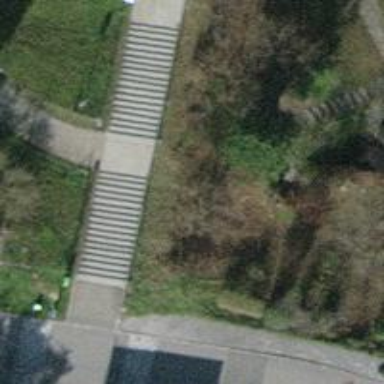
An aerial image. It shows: Road with steps.